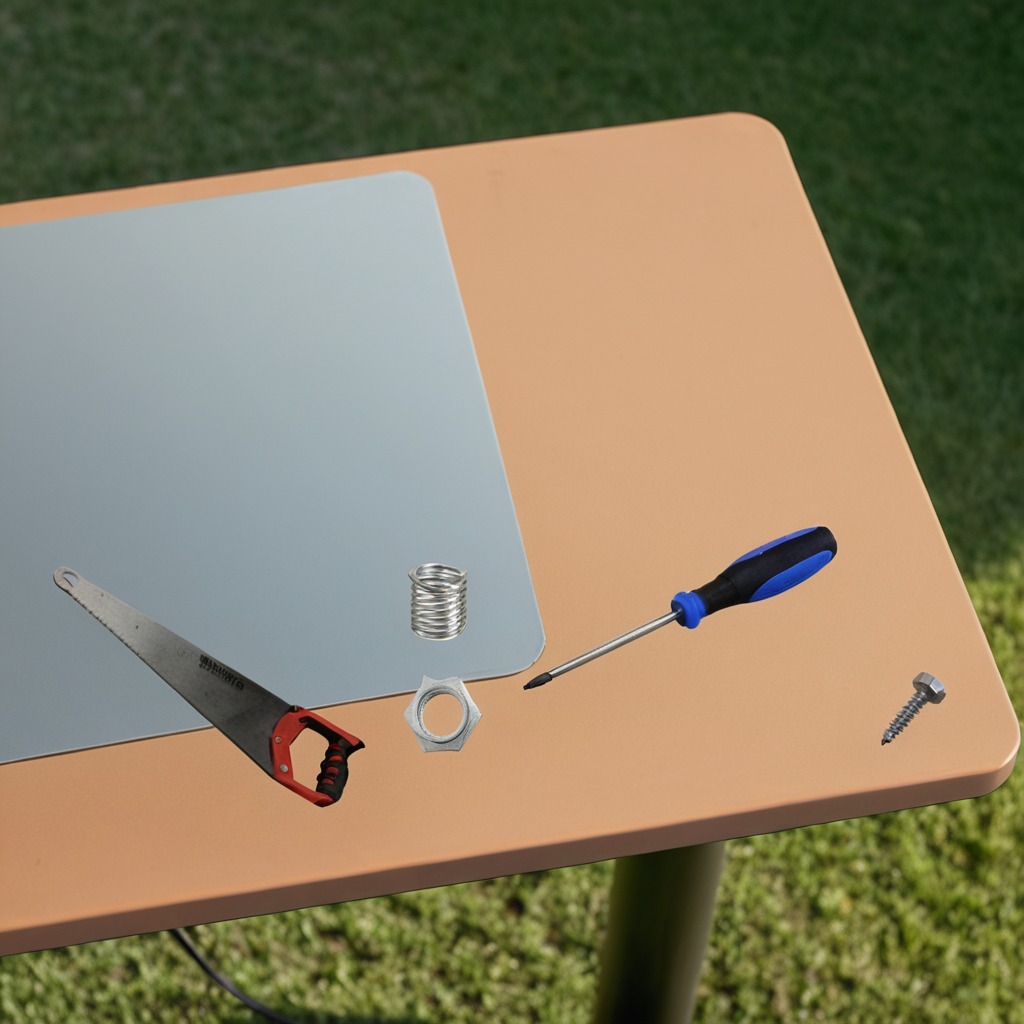
A metal machine screw, a coiled metal spring, a handheld metal saw, a screwdriver, and a metal nut are lying on the table.